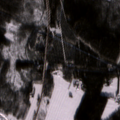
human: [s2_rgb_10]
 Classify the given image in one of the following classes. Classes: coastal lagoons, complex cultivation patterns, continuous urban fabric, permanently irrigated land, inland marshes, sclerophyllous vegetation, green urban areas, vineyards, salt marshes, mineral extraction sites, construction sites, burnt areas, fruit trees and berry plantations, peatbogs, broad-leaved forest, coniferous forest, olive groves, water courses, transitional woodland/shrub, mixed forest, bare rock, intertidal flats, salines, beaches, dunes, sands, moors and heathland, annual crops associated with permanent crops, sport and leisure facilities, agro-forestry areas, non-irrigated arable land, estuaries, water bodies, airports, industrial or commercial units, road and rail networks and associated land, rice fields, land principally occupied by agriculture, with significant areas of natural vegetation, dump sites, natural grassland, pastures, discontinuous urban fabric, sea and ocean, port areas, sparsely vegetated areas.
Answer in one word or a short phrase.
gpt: non-irrigated arable land, coniferous forest, mixed forest, transitional woodland/shrub